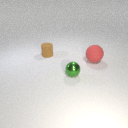
small green metal sphere to the right of small brown rubber cylinder